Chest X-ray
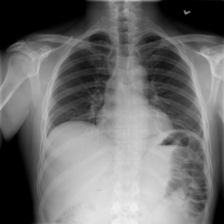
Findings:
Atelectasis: negative
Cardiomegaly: negative
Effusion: negative
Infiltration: negative
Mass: negative
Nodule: negative
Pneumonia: negative
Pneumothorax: negative
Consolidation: negative
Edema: negative
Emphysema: negative
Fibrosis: negative
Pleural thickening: negative
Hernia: negative